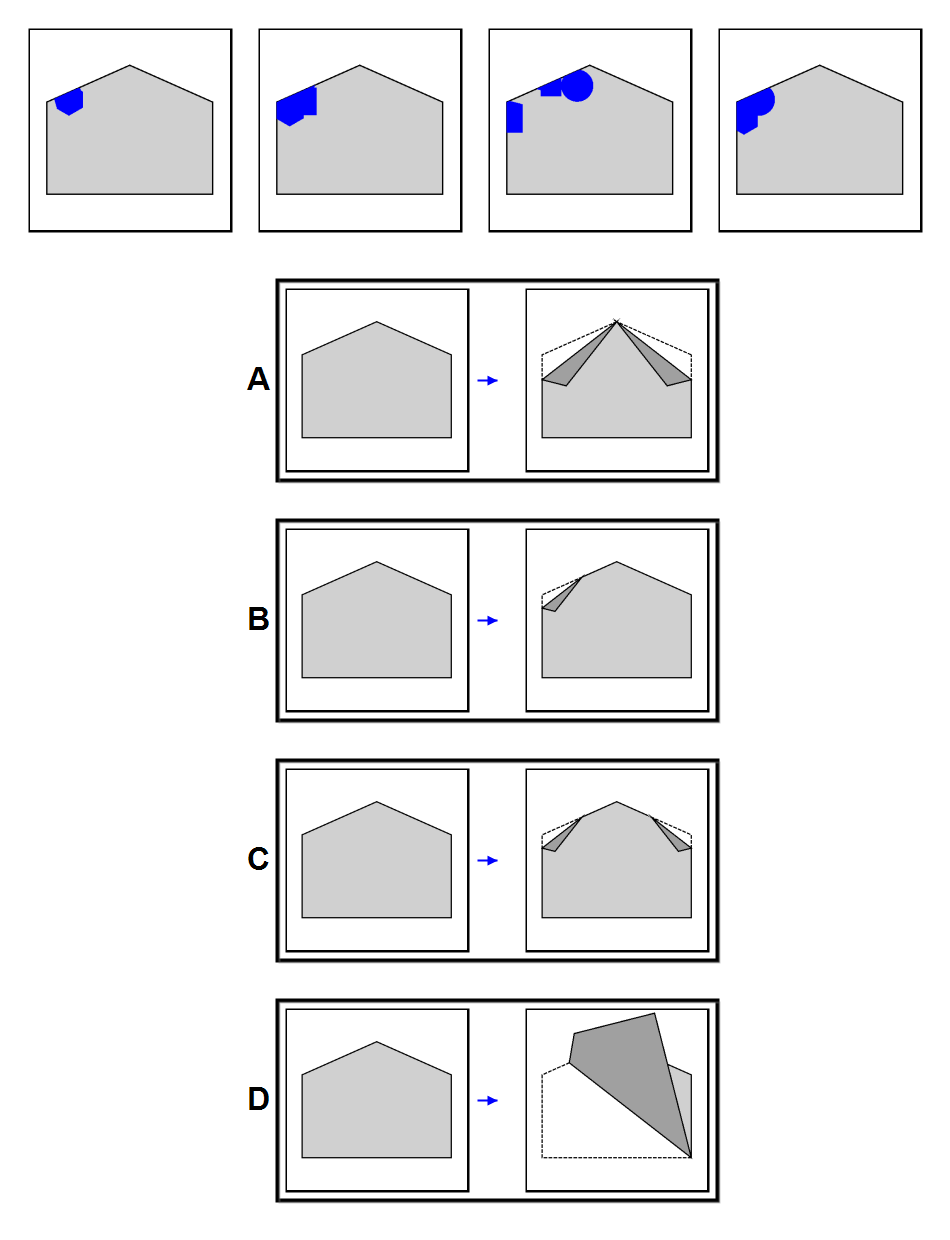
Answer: B